Question: ## Issue
I've setup a PC with Ubuntu 13.10, installed mysql-server-5.5.35 and phpmyadmin-4.4.0.9-1.
With phpmyadmin I created the users ''jeby6372'' & ''internal'', set a password and read/write/insert/delete global privileges for each of them.
I can't connect users but root against the Mysql server.
## Feedback
'''
jeby6372@mercure:~$ mysql --version
mysql Ver 14.14 Distrib 5.5.35, for debian-linux-gnu (x86_64) using readline 6.2
'''
Connecting under root:
'''
jeby6372@mercure:~$ mysql -u root -p
Enter password:
Welcome to the MySQL monitor. Commands end with ; or \g.
Your MySQL connection id is 123
Server version: 5.5.35-0ubuntu0.13.10.2 (Ubuntu)
Copyright (c) 2000, 2013, Oracle and/or its affiliates. All rights reserved.
Oracle is a registered trademark of Oracle Corporation and/or its
affiliates. Other names may be trademarks of their respective
owners.
Type 'help;' or '\h' for help. Type '\c' to clear the current input statement.
mysql>
'''
Connecting another user :
'''
jeby6372@mercure:~$ mysql -u jeby6372 -p
Enter password:
ERROR 1045 (28000): Access denied for user 'jeby6372'@'localhost' (using password: YES)
'''
The problem is the same with the user
here is a snapshot of my privileges configuration thru the phpmyadmin view:

As I created users thru the phpmyadmin, it may bug while updating passwords in the mysql database so I ran under MySql root:
'''
mysql> use mysql
Reading table information for completion of table and column names
You can turn off this feature to get a quicker startup with -A
Database changed
mysql> SET PASSWORD FOR 'jeby6372'@'localhost' = PASSWORD('mypassword');ERROR 1133 (42000): Can't find any matching row in the user table
mysql> SET PASSWORD FOR 'jeby6372'@'%' = PASSWORD('alpha1237');
Query OK, 0 rows affected (0.00 sec)
mysql> quit
'''
Any idea ?
I've the same configuration on other servers that runs Mysql 5.5.35 on Ubuntu 12.04 and they work fine.
Any suggestion ?
thanks for your help.
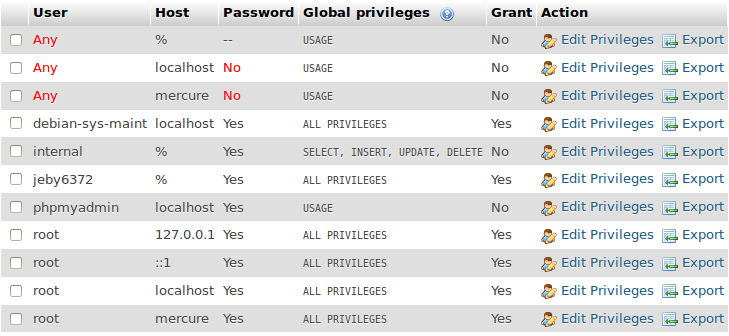
Answer: '%' does not include localhost. When connecting via sockets (or named pipes on Windows), the host is localhost; with TCP/IP connections that same host is referred to by 127.0.0.1.
So in your case, it's likely that the connection type is socket and therefore 'jeby6372@%' doesn't match the connection attempt. This is the same reason the default MySQL installation comes with 'root@localhost' and 'root@127.0.0.1'; they're different connection types.
See <URL>
Hope that clears it up for you.